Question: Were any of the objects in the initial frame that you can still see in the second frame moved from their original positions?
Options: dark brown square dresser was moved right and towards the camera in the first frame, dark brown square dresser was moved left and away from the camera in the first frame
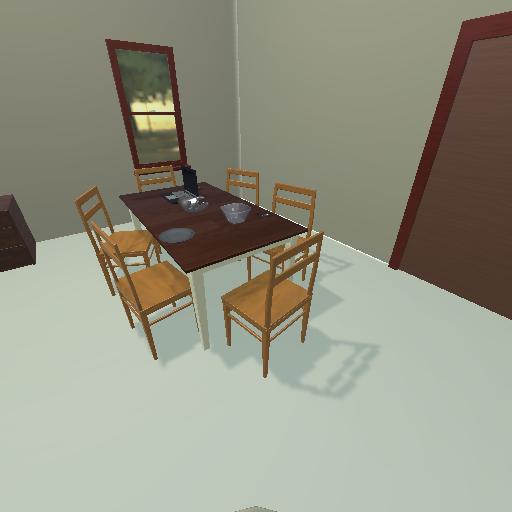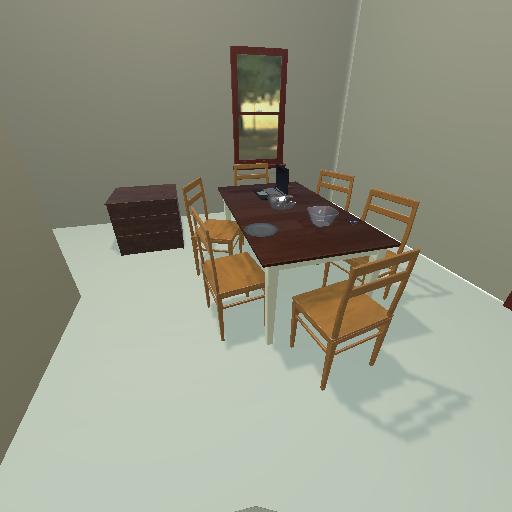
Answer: dark brown square dresser was moved right and towards the camera in the first frame